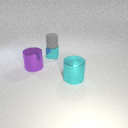
small cyan metal cube to the left of large cyan metal cylinder